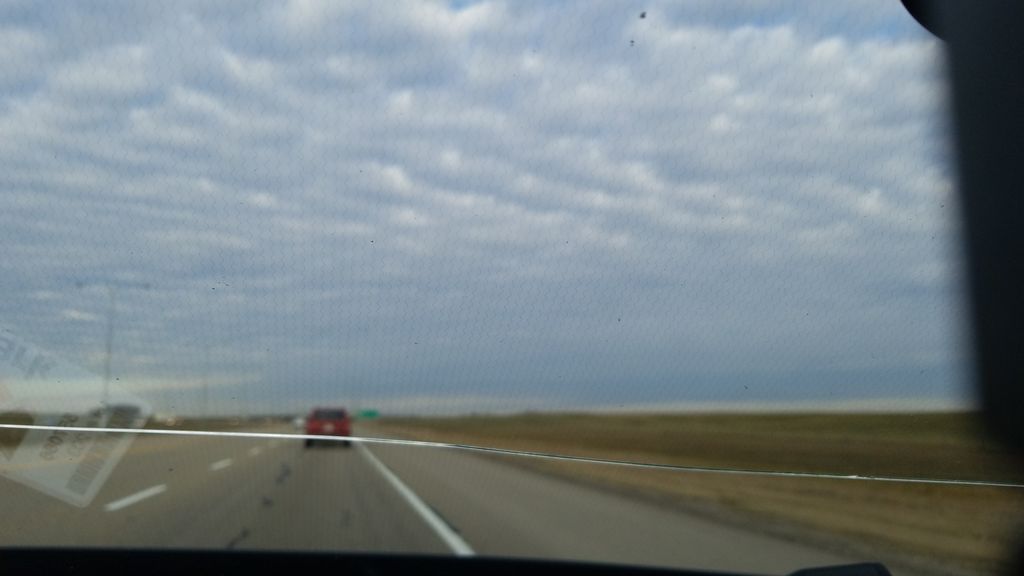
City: edmonton